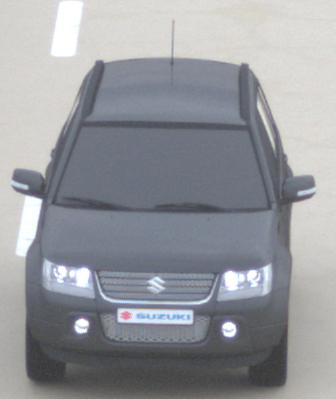
Make: Suzuki
Model: Grand Vitara
Detailed model: Gen. 1 JT
Model produced from: 2009
Model produced until: 2012
Doors: 5
Color: gray
Road condition: dry road
Daytime: morning or afternoon
Contrast: low contrast